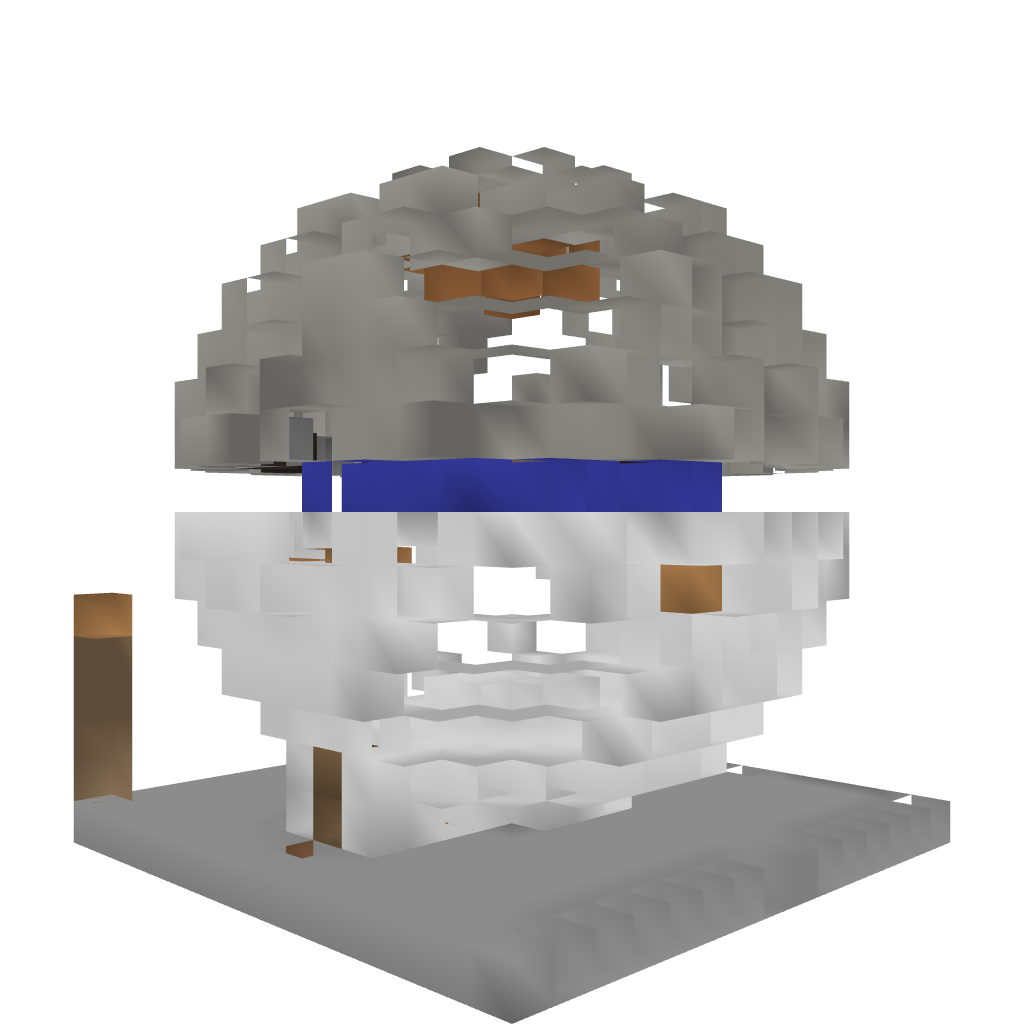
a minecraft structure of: Sphere House